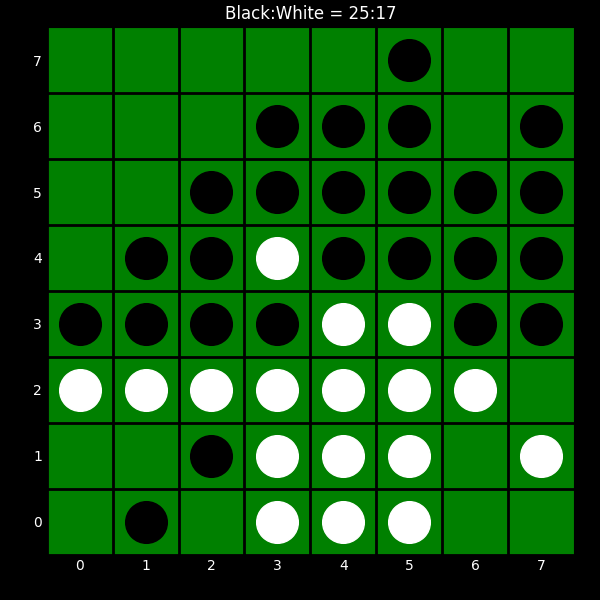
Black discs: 25
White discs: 17